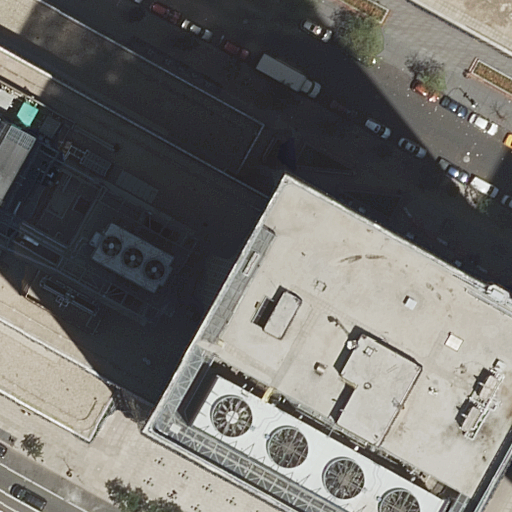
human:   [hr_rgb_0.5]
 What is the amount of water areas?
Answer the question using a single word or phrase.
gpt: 0

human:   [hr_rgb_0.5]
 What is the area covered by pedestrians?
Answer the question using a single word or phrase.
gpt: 2070m2

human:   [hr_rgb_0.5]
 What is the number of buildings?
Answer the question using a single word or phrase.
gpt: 2

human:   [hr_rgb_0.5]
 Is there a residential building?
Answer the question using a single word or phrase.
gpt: no

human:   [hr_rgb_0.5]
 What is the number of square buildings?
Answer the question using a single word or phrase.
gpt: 0

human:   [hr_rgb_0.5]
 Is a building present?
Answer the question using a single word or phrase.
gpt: yes

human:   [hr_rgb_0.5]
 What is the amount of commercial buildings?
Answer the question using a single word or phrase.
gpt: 2

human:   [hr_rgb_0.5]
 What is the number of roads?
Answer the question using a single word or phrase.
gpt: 2

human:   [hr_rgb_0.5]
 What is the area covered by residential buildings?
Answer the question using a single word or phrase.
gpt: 0m2

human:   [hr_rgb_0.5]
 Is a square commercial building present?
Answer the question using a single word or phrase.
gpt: no

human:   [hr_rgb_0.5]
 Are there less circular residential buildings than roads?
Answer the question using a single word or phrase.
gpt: yes

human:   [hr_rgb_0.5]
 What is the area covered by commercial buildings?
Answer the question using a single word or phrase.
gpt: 6370m2

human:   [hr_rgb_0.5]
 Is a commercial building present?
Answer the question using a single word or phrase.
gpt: yes

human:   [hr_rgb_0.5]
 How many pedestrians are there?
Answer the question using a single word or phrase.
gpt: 2

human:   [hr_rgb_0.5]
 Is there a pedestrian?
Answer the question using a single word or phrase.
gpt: yes

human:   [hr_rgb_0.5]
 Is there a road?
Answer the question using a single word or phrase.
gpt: yes

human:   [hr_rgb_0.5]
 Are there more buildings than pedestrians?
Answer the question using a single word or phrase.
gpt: no

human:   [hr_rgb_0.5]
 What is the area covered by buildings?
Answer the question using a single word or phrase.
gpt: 6370m2

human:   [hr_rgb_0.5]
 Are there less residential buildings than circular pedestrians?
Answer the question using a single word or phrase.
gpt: no

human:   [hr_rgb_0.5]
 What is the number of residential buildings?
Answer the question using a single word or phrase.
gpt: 0

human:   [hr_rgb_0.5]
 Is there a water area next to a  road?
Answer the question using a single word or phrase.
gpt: no

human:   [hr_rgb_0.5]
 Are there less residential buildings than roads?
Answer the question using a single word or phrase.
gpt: yes

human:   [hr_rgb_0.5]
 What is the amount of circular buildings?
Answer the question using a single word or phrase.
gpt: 0

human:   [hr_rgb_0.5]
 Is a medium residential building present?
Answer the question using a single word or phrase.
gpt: no

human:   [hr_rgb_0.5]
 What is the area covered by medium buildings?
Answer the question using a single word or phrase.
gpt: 187m2

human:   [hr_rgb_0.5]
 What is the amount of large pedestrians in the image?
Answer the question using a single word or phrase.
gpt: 1

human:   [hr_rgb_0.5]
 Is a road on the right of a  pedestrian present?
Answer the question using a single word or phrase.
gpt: yes

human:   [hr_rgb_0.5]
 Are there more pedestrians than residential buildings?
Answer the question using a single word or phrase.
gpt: yes

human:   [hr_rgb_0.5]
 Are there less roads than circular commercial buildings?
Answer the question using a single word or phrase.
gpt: no

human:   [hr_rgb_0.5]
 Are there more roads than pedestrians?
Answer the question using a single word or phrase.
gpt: no

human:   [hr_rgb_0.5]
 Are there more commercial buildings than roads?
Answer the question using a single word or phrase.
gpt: no

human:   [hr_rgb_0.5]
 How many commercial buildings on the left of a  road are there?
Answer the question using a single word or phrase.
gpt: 1

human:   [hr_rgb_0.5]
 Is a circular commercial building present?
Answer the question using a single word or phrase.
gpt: no

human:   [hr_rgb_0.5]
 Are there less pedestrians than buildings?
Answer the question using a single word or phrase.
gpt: no

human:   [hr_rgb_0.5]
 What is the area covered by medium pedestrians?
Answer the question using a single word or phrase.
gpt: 0m2

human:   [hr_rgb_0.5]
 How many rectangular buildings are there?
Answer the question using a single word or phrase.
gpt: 1

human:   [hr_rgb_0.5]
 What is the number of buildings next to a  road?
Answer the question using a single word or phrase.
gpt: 2

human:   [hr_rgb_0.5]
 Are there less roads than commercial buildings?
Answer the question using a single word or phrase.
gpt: no

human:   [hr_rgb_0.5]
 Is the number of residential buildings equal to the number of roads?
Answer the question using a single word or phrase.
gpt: no

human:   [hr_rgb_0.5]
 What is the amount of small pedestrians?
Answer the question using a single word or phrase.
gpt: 1

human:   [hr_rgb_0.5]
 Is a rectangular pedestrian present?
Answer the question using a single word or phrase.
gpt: yes

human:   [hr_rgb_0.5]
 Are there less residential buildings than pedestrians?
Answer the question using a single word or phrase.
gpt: yes

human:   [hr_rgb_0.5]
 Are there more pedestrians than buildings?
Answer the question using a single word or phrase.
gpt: no

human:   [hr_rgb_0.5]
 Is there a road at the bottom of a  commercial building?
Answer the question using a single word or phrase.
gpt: yes

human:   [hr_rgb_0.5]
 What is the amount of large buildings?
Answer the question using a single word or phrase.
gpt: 1

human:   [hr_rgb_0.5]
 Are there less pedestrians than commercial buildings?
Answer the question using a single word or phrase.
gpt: no

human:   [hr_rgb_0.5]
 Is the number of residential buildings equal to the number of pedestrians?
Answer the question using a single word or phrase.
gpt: no

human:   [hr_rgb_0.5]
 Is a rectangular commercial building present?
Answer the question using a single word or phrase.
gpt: yes

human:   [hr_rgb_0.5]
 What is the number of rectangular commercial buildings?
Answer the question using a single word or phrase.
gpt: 1

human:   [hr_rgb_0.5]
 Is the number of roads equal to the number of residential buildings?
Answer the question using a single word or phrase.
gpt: no

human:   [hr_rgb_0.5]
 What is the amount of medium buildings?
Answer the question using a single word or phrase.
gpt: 1

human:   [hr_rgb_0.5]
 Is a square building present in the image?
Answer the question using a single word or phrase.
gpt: no

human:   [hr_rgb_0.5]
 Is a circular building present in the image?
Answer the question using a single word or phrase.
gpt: no

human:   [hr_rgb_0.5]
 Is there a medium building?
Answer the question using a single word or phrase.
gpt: yes

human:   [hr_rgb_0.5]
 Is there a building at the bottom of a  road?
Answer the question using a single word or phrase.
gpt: no

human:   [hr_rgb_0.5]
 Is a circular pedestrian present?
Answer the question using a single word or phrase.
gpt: no

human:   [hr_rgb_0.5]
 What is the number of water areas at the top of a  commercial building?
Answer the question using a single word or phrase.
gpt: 0

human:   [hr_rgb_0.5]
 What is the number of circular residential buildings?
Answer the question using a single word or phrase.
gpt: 0

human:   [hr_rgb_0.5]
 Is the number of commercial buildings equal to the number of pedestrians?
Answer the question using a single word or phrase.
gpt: yes

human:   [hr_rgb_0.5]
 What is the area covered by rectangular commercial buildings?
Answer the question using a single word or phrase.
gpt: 187m2

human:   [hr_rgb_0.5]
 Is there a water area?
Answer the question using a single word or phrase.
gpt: no

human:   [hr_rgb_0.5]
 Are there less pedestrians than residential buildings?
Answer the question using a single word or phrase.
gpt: no

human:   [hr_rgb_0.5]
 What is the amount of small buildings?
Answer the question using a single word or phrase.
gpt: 0

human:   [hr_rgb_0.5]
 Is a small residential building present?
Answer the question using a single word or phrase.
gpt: no